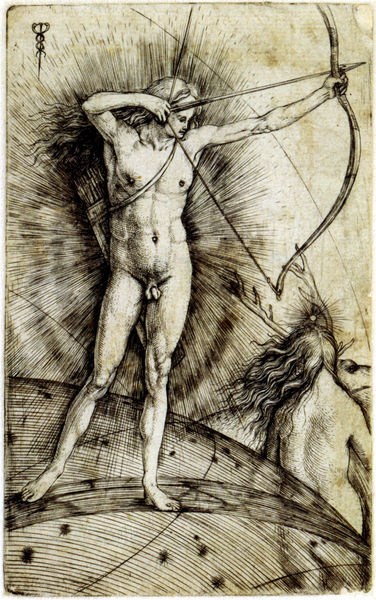
Titel: Apollo und Diana
Künstler: Jacopo de' Barbari
Standort: Wien
Institution: Albertina
Schlagwörter: akt, gott, körper, mann, nackt, nackter, weiß, akte, ocker, brust, frau, frisur, haar, nacht, profil, rücken, schwarz, zeichnung, arm, arme, stehen, ast, erde, wind, haare, stehend, blatt, renaissance, scheitel, beine, mähne, gesäß, bogen, stab, studie, grafik, graphik, linien, sepia, sturm, muskeln, riemen, nabel, bauchnabel, brustwarzen, wade, schimmer, leiber, penis, tusche, strahlen, rückenakt, druck, jungfrau, sterne, schraffur, radierung, stich, schwarzweiß, schlange, bleistift, kugel, jagd, ganzfigur, erdkugel, schein, jüngling, heiligenschein, leib, nimbus, hirsch, jäger, mythologisch, apoll, merkur, amor, geweih, kupferstich, schütze, globus, gloriole, zeihnung, sternzeichen, köcher, pfeil, netz, diana, pfeile, armor, bogenschütze, weltkugel, strahlenkranz, kosmos, strahlennimbus, merkurstab, zielen, schraffieren, acteon, hermesstab, kompositbogen, glorieole, n, rücken frau, itaien, stab des hypokrates, äkteon, barbari